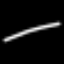
Label: line